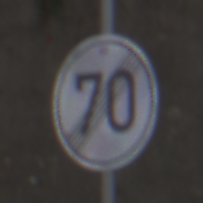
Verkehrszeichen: EndeGeschwindigkeit70
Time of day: MorningAfternoon
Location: Outdoor (Suburban)
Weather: PartlyCloudy
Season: NotSpecified
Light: Natural